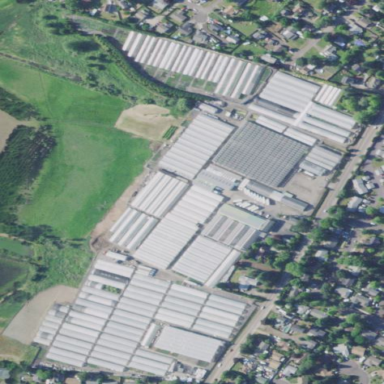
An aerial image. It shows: Plant nursery area.